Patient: sex M, age 29
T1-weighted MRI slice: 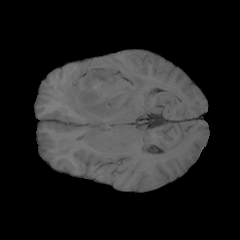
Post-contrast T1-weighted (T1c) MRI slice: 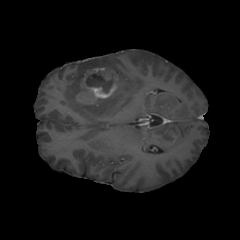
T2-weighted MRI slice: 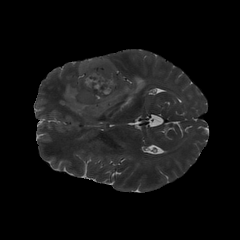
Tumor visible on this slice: yes
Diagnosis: Glioblastoma, IDH-wildtype
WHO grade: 4